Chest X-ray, PA view. Patient: 37 years old, sex M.
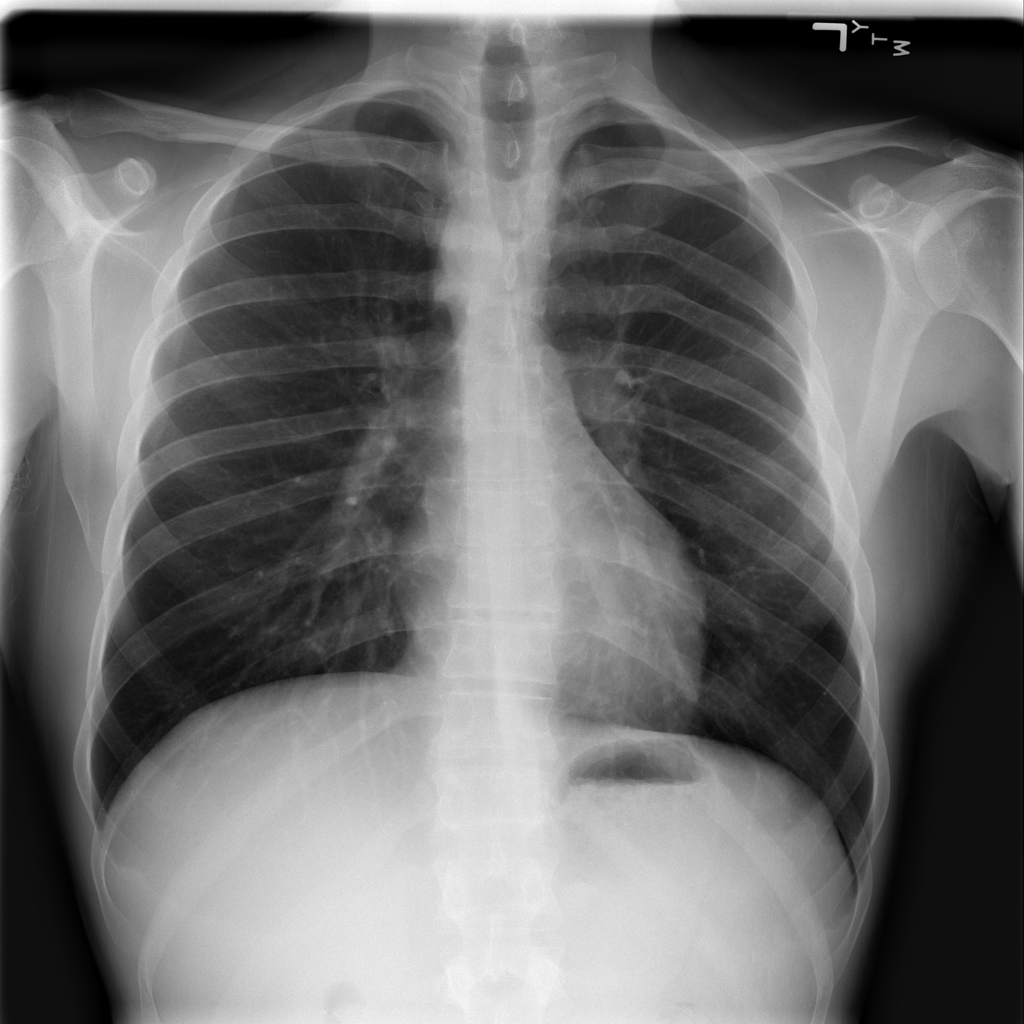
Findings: Infiltration